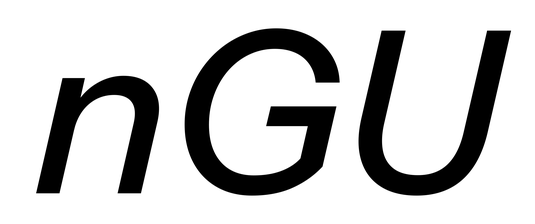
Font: InstrumentSans-Italic_Medium_Italic